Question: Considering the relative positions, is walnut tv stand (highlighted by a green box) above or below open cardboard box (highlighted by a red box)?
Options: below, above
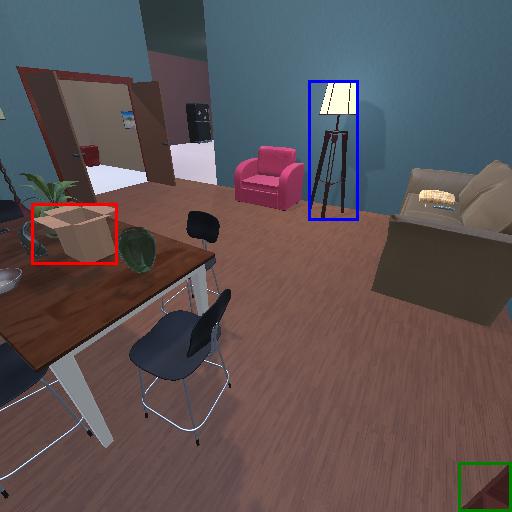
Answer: below